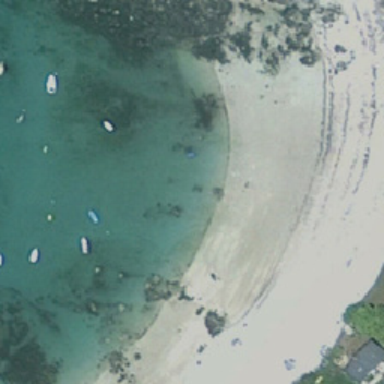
Circles of gray sand surrounded a floating boat .